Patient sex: F
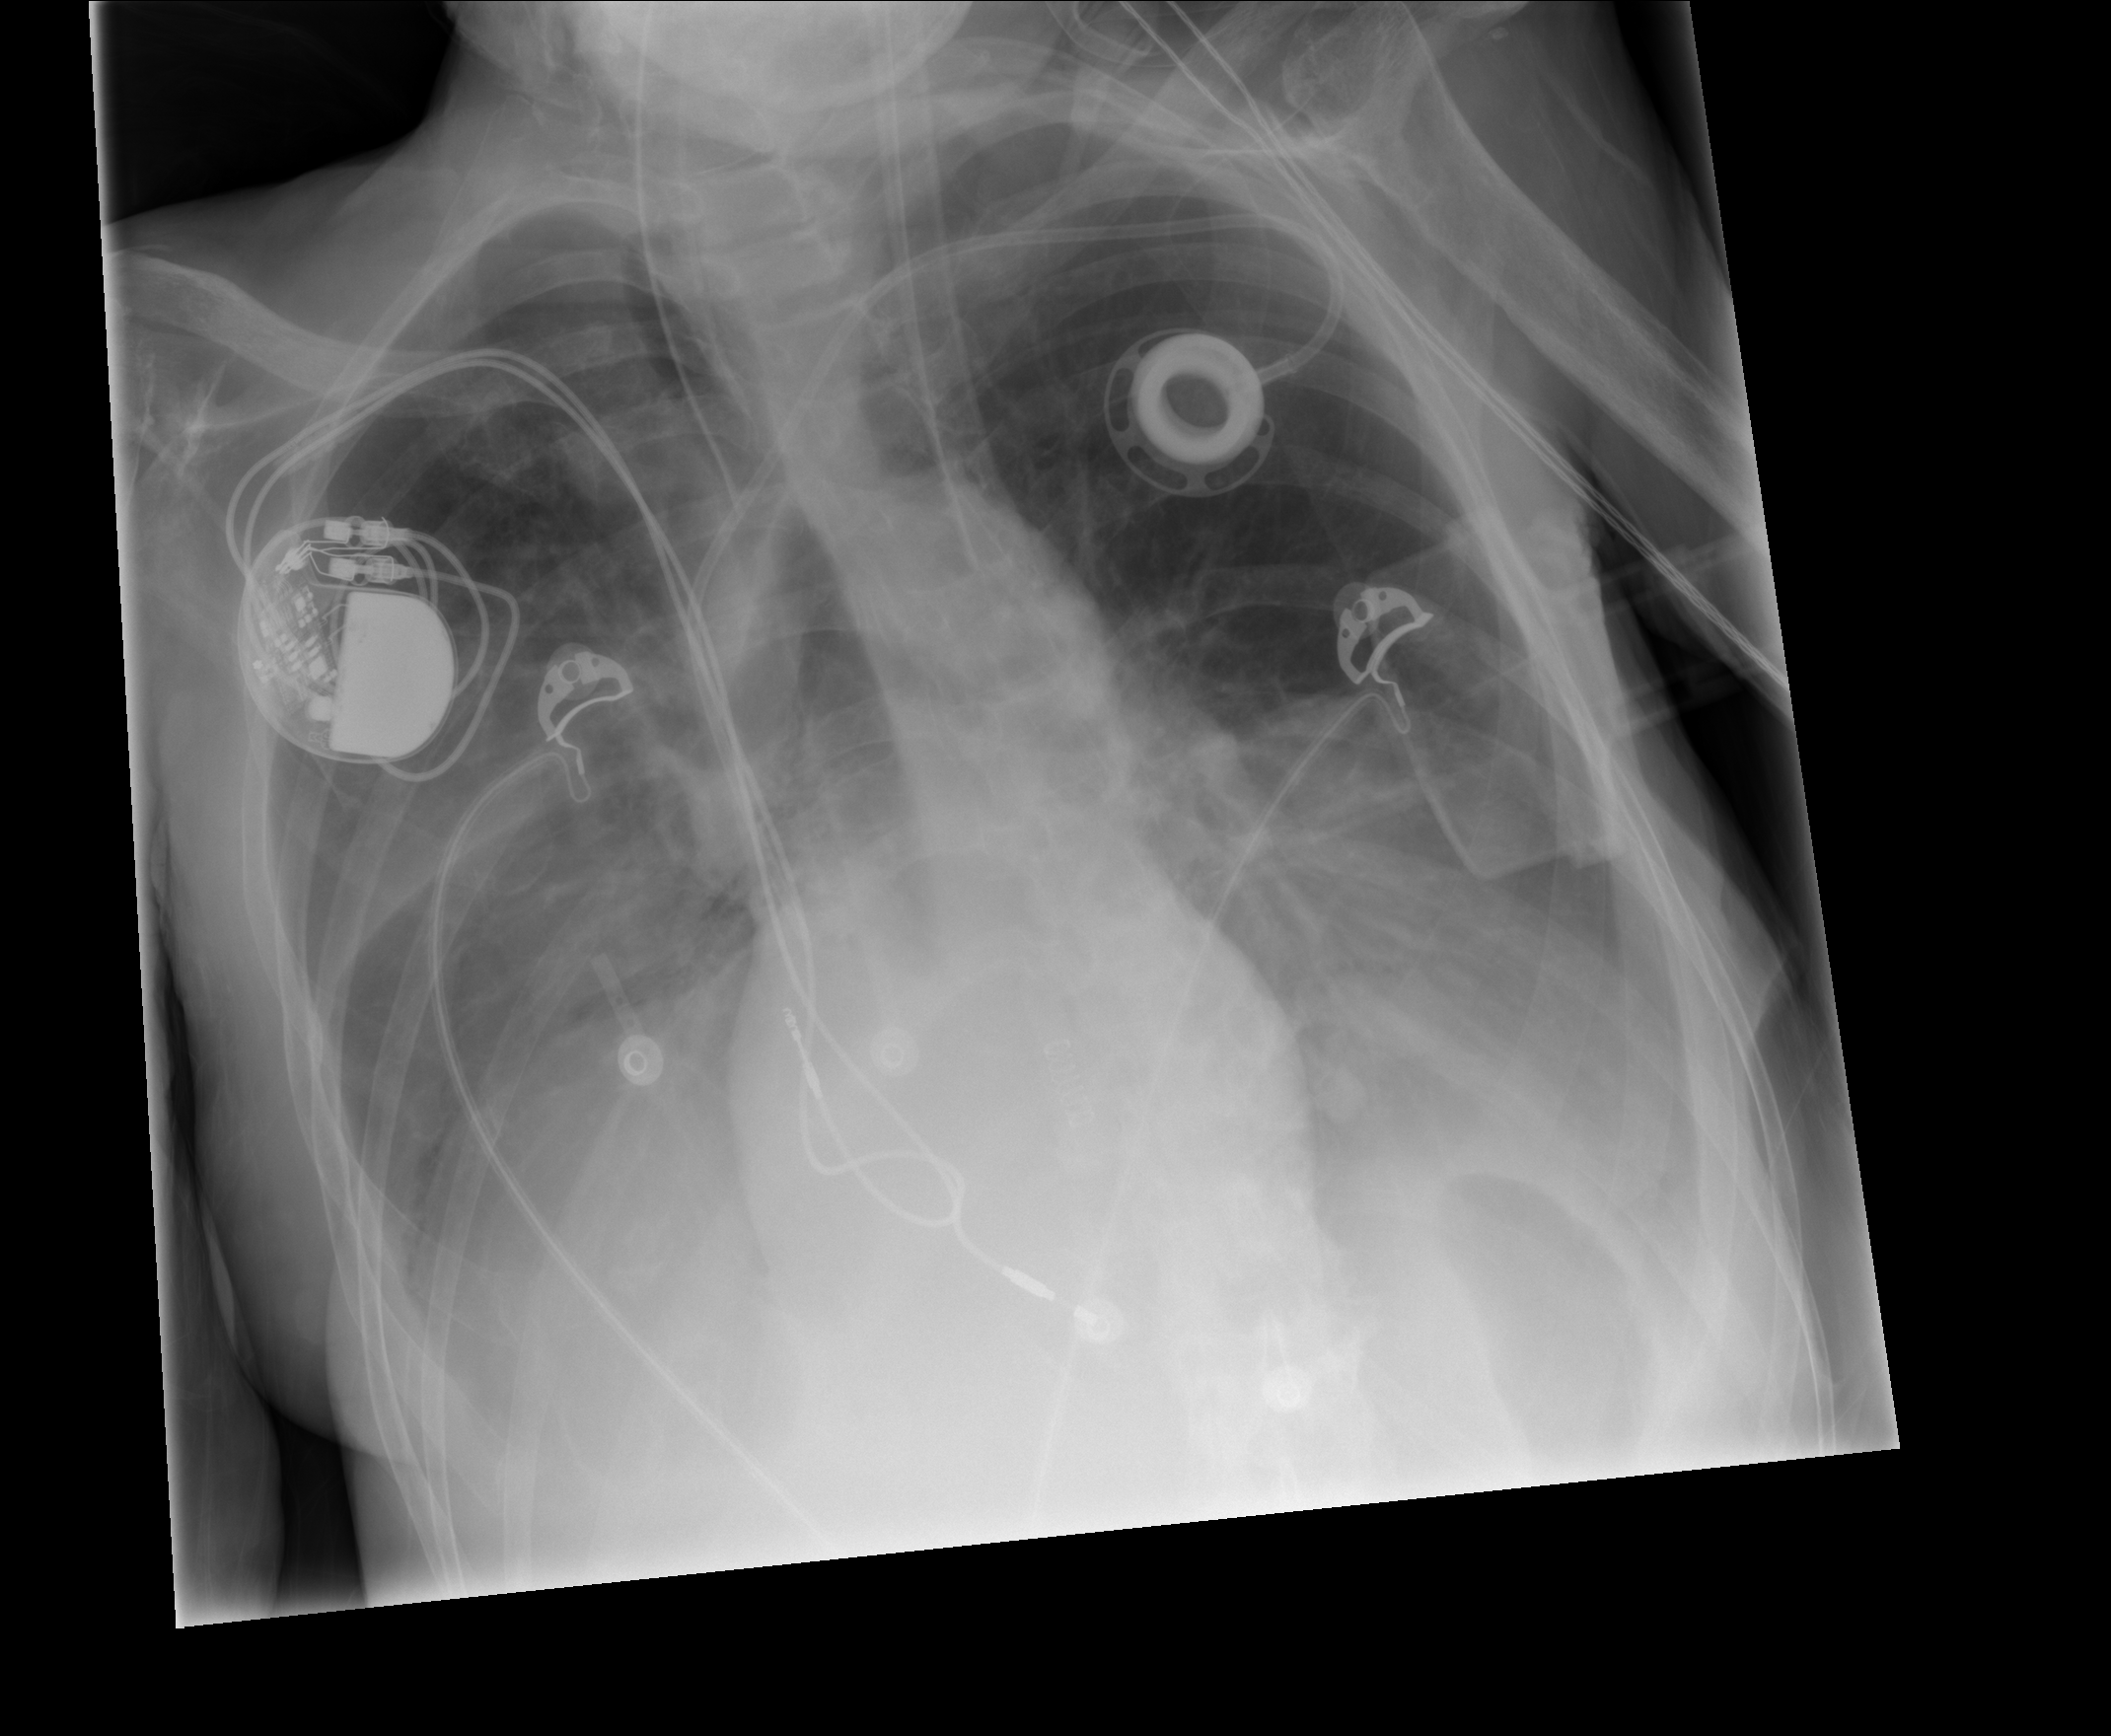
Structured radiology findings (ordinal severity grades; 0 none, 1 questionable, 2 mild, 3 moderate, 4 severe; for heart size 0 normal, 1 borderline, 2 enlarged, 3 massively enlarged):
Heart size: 0
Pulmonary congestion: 2
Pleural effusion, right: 2
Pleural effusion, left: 3
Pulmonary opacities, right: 0
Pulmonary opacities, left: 0
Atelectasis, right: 2
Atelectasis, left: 3